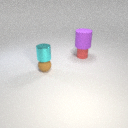
small red rubber cylinder behind small brown rubber sphere